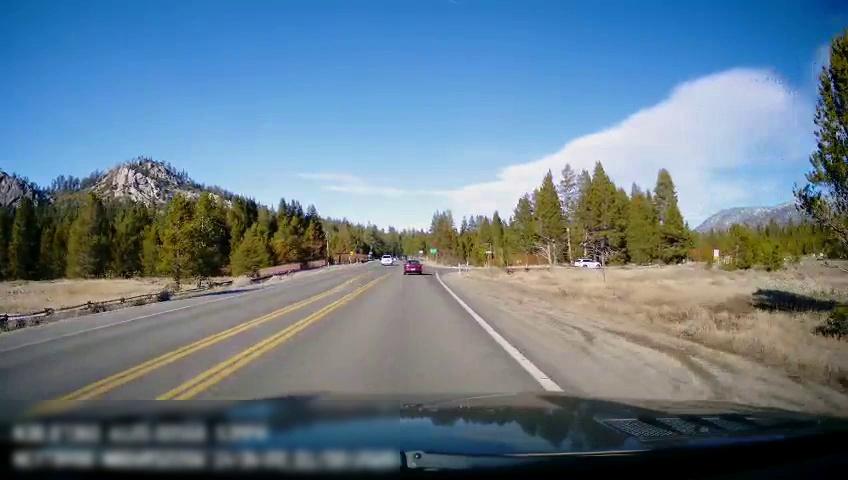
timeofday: Day
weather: Sunny
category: Drivable Space
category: Vehicles | Car
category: Vehicles | Truck
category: Vehicles | SUV
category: Lanes | Current Lane
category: Lanes | Current Lane
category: Lanes | Opposite Lane
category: Lanes | Opposite Lane